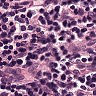
Metastatic tissue present: no